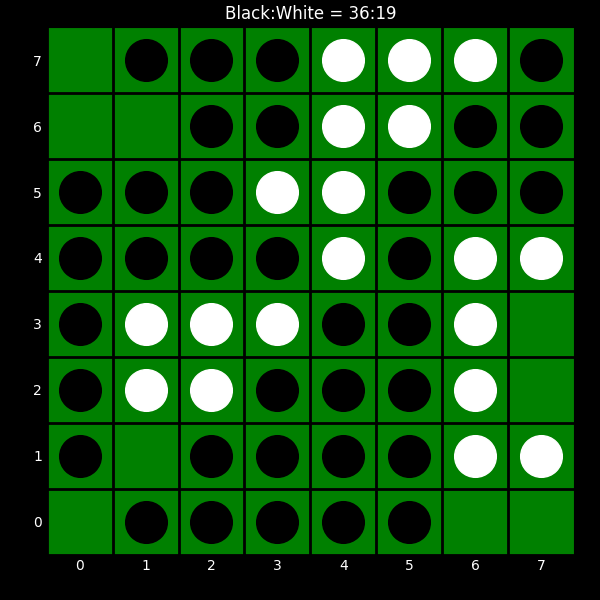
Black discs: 36
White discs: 19